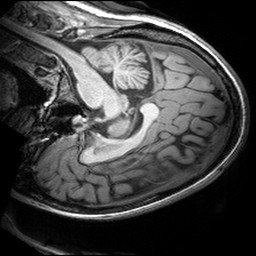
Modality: T1w
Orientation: sagittal
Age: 24
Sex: female
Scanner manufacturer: siemens
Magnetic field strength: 3 T
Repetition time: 2.53 s
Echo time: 0.00299 s